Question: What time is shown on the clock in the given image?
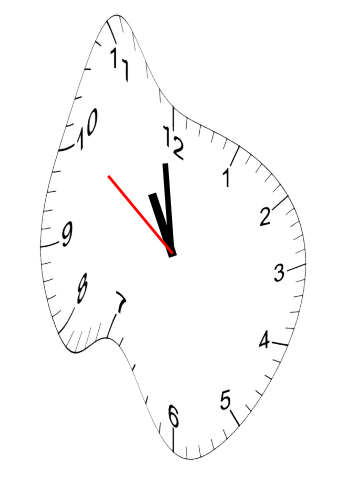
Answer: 10:58:51